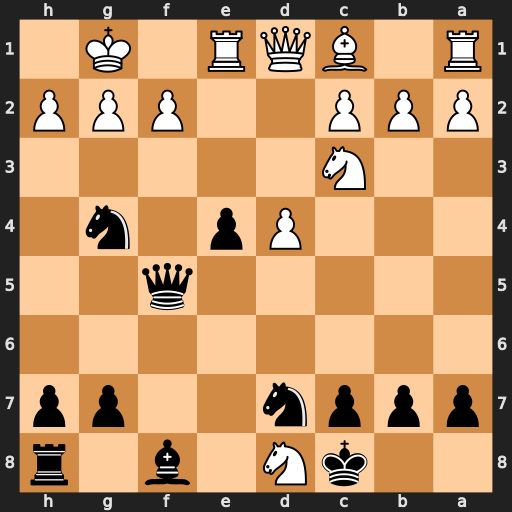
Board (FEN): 2kN1b1r/pppn2pp/8/5q2/3Pp1n1/2N5/PPP2PPP/R1BQR1K1
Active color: b
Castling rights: -
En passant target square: -
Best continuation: Qxf2+ Kh1 Qh4 Bf4 Nf2+ Kg1 Nxd1